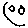
Label: moon